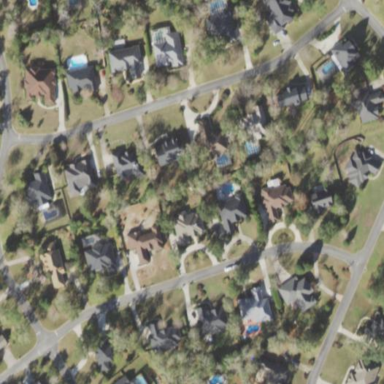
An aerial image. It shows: Residential area composed of single-family homes.